Question: I have the following for the main window
'''
<Window x:Uid="Window_1" x:Class="App1.MainWindow"
xmlns="http://schemas.microsoft.com/winfx/2006/xaml/presentation"
xmlns:x="http://schemas.microsoft.com/winfx/2006/xaml"
Title="MainWindow" Height="350" Width="525" Loaded="Window_Loaded" Closing="Window_Closing"
SizeChanged="Window_SizeChanged" Topmost="True" AllowsTransparency="True" Opacity="1"
WindowStyle="None" ResizeMode="CanMinimize" WindowStartupLocation="CenterScreen"
WindowState="Maximized" KeyDown="Window_KeyDown" MouseDoubleClick="Window_MouseDoubleClick" Background="Black"
MouseLeftButtonDown="Window_MouseLeftButtonDown" MouseMove="Window_MouseMove" >
<Viewbox x:Uid="Viewbox_1" Stretch="Uniform" StretchDirection="Both" SnapsToDevicePixels="True" >
<Grid x:Uid="MainLayout" Name="MainLayout" SnapsToDevicePixels="True">
<Canvas x:Uid="MainCanvas" Name="MainCanvas" SnapsToDevicePixels="True">
</Canvas>
</Grid>
</Viewbox>
'''
but somehow in the NORMAL mode of the window some padding appears (It is black because of the window Background color)
Any clue how to take it out?

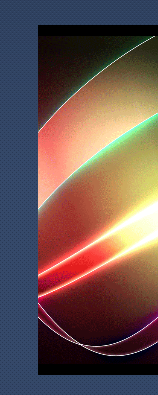
Answer: On your root window: 'Background="Transparent"'